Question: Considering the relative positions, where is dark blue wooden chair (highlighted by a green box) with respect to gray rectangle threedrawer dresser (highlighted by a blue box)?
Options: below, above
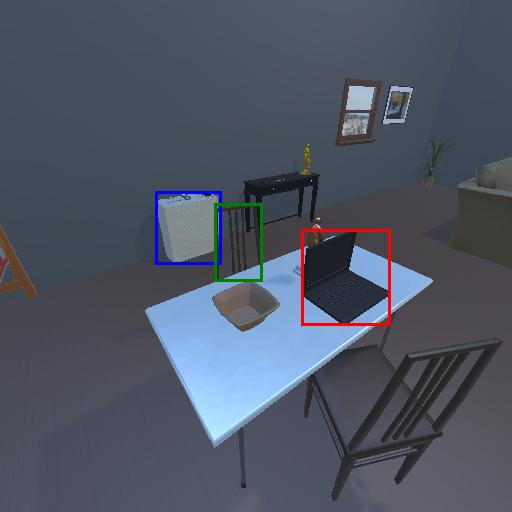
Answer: below